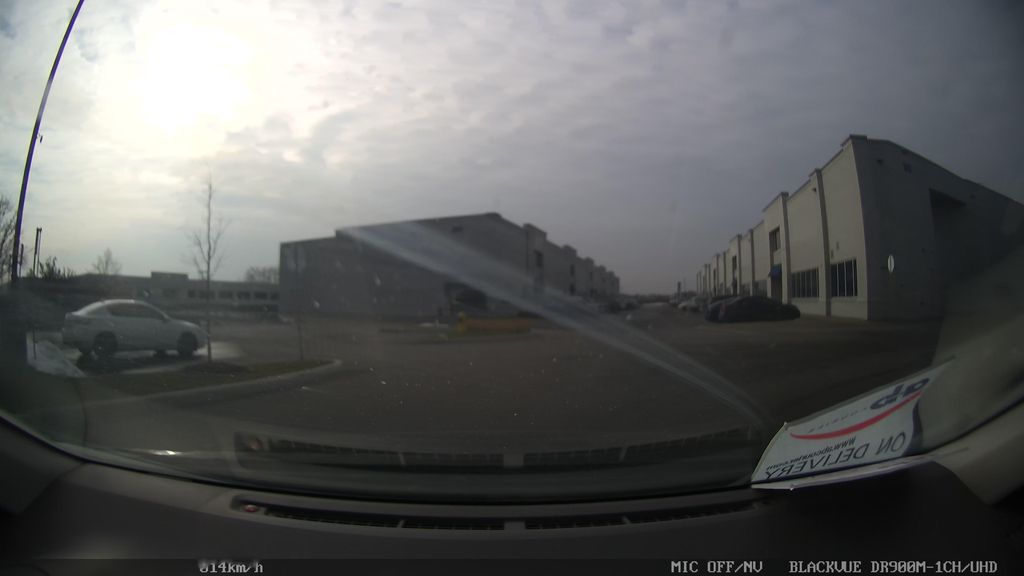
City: toronto